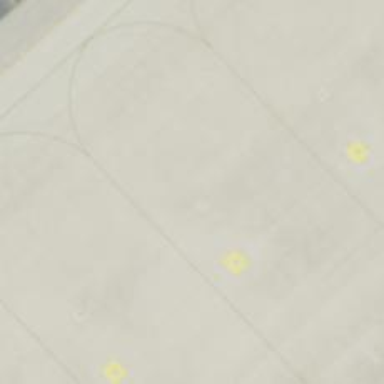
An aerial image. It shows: View of taxiway at the airport.